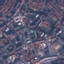
Land use / land cover class: Residential